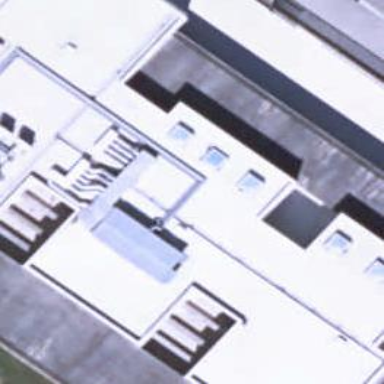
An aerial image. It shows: Kindergarten building.